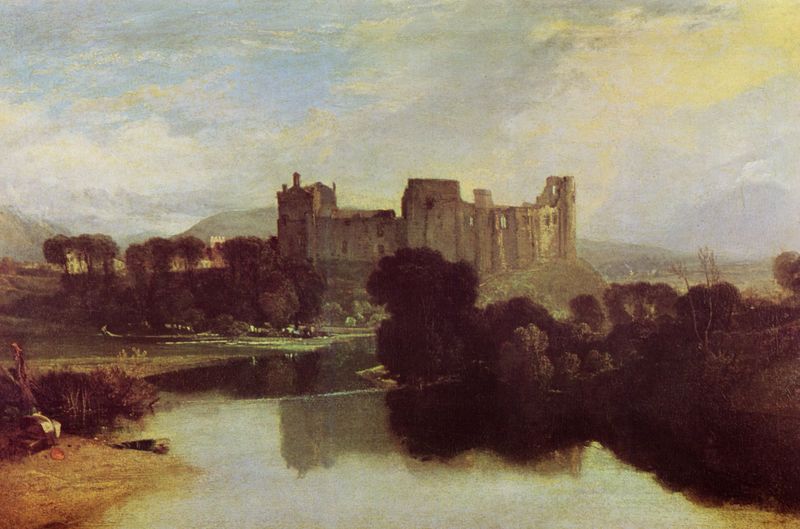
Titel: Cockermouth Castle
Künstler: William Turner
Standort: London
Institution: Tate Gallery and the National Trust (Lord Egremont Collection) Petworth House
Schlagwörter: baum, berg, blau, gemälde, himmel, laub, meer, schatten, wasser, weiß, wolken, aquarell, bäume, fluss, gelb, grün, landschaft, menschen, ocker, sand, see, stadt, teich, ufer, wäsche, abend, braun, fenster, frau, grau, hell, hintergrund, licht, orange, schwarz, anlage, gebäude, gras, schloss, wiese, leute, malerei, architektur, kleidung, öl, dämmerung, ferne, horizont, hügel, morgen, natur, spiegelung, strauch, weite, busch, büsche, gebüsch, gewässer, kanal, kirche, sonne, sträucher, insel, personen, tal, wald, boot, boote, kahn, oval, turm, statue, bewölkt, ansicht, berge, dorf, dächer, mauer, vegetation, herbst, hof, bank, böschung, romantik, strömung, constable, turner, widerschein, abendrot, reflexion, zinnen, verfall, ruine, burg, palast, himmeö, festung, gemäuer, mauern, romantisch, tümpel, laubbäume, gesträuch, sschloss, landstrich, auwald, pitoresk, morgens, casper david friedrich, bbote, schloßruine, ihmmel